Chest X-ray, AP view. Patient: 64 years old, sex M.
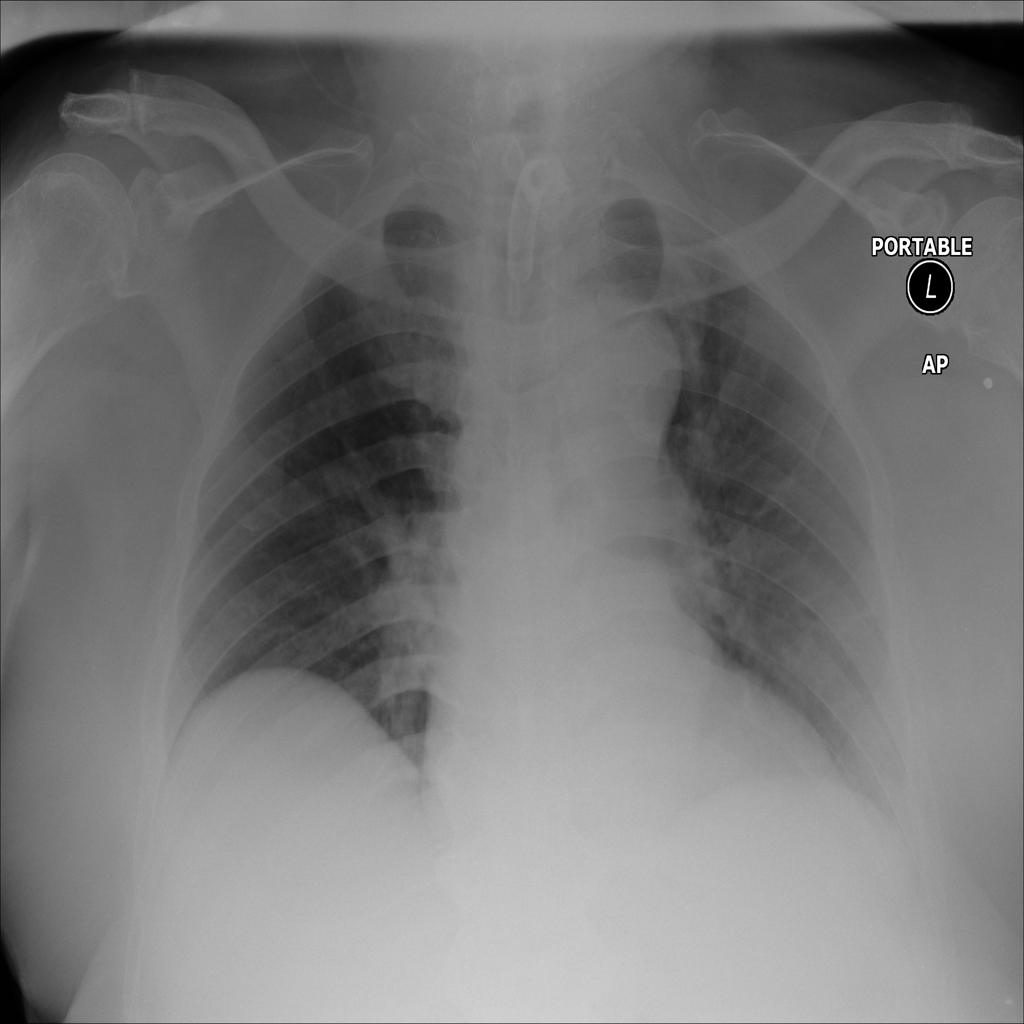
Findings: No Finding